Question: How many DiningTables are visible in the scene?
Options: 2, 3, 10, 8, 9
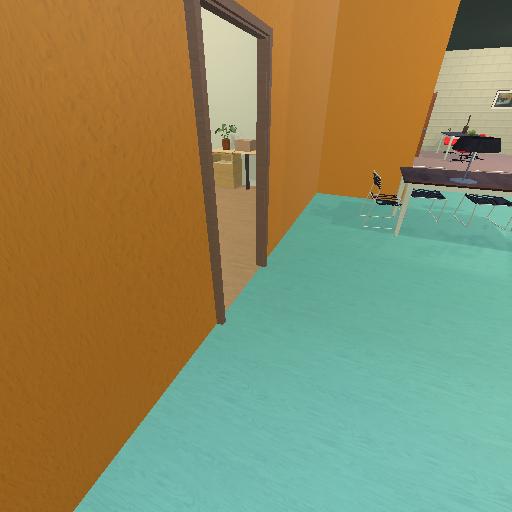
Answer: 2